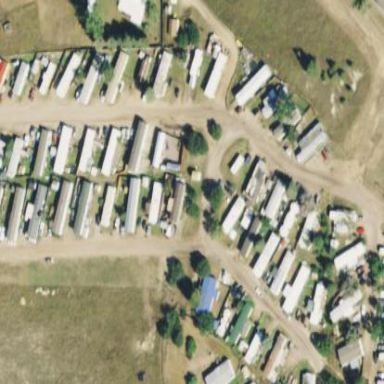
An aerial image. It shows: Residential area designated as trailer park.